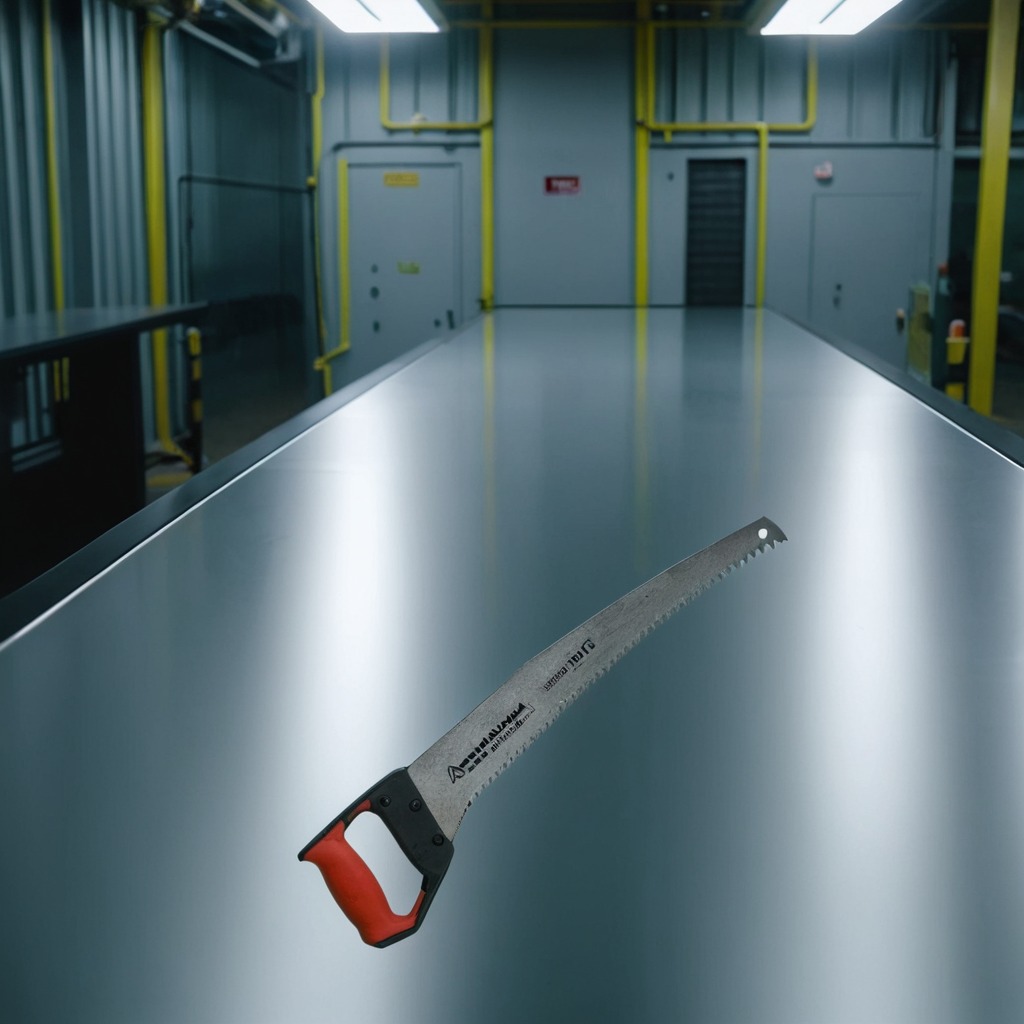
A metal saw is lying on the table in the ship maintenance bay.